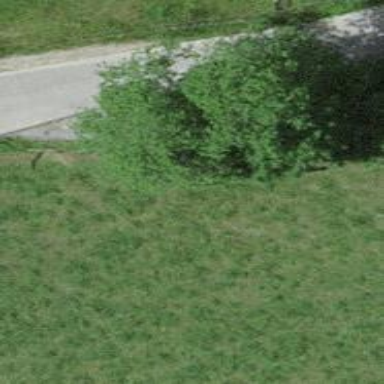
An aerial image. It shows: Path surfaced with fine gravel.